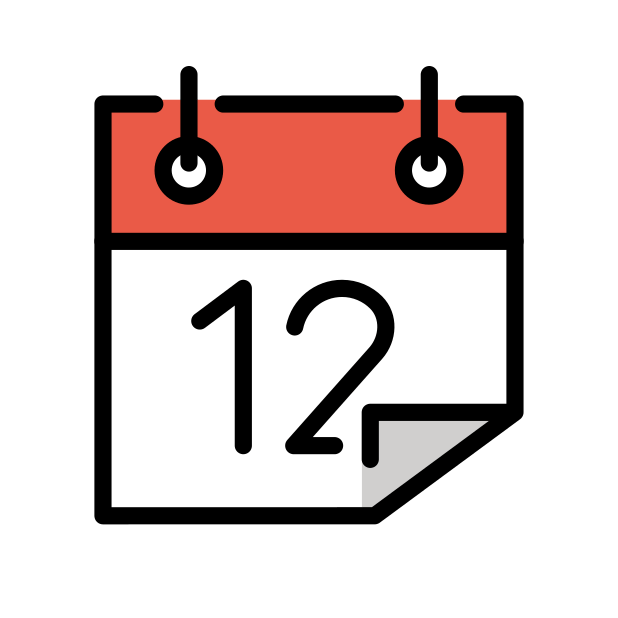
Emoji: 📅
Name: calendar
Unicode: 0x1f4c5